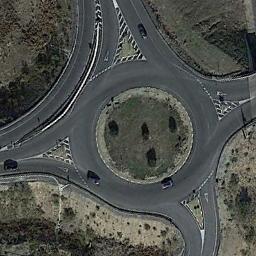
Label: roundabout